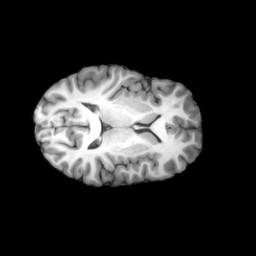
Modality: T1w
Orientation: axial